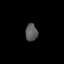
Tissue: skin
Cell type: Epithelial cells
Senescence score: 0.2684
Nuclear area (px): 207
Mean DAPI intensity: 89.44